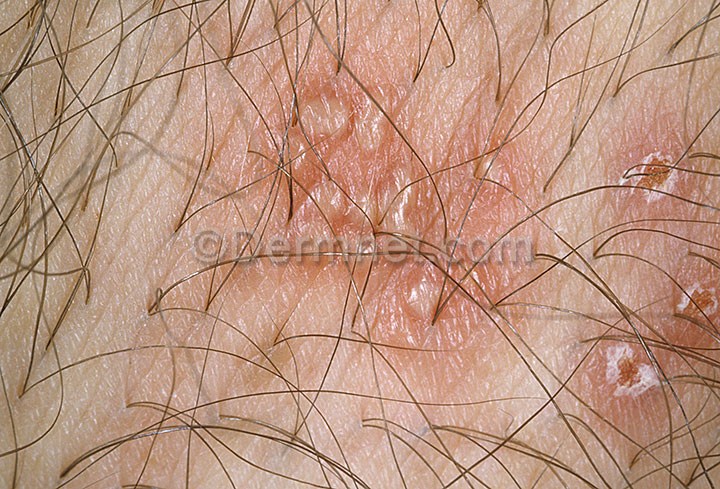
Disease: Warts Molluscum and other Viral Infections